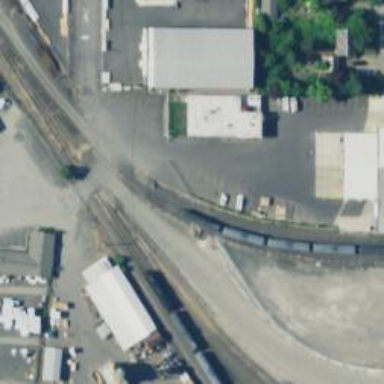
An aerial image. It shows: Railway siding with rails.